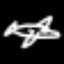
Label: airplane